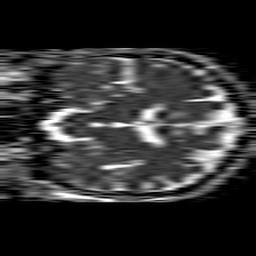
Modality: ADC
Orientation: coronal
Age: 59
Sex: male
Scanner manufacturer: philips
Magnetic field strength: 1.5 T
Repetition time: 4.6 s
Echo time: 0.08709 s